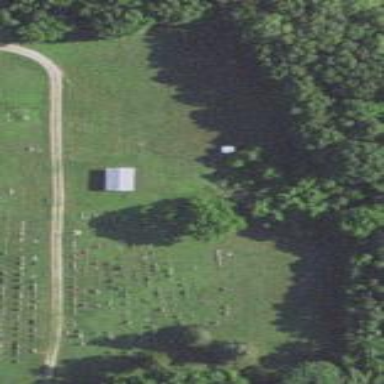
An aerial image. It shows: Cemetery.